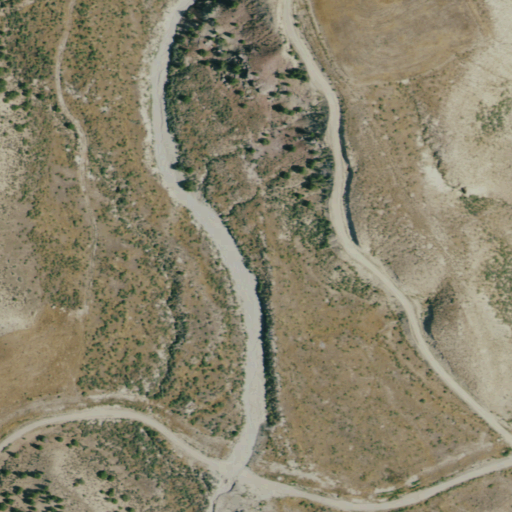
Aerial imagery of valley in Colorado named Smith Gulch containing shrub and evergreen forest